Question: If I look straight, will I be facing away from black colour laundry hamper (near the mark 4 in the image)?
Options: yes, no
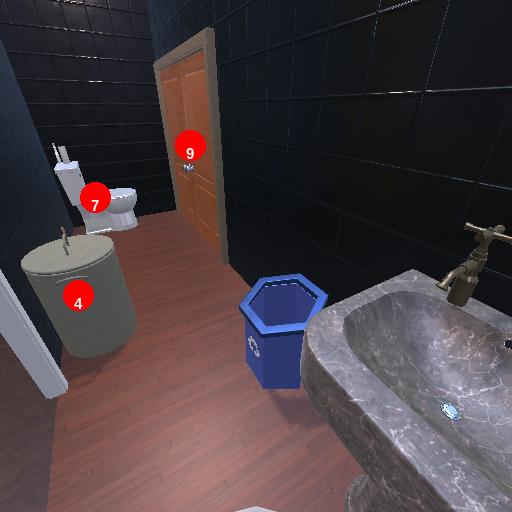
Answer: yes